Field crop: tomato
Growth stage: 1
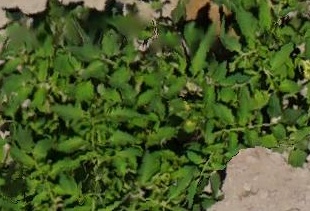
Species: tomato